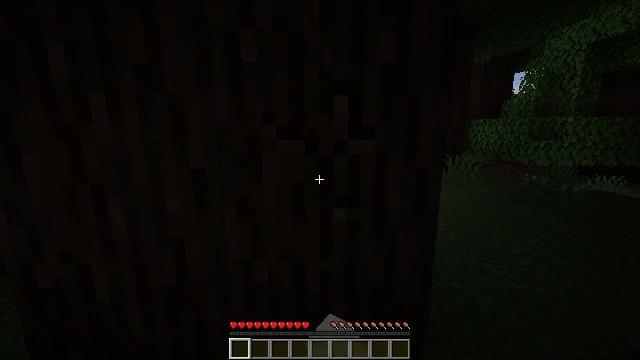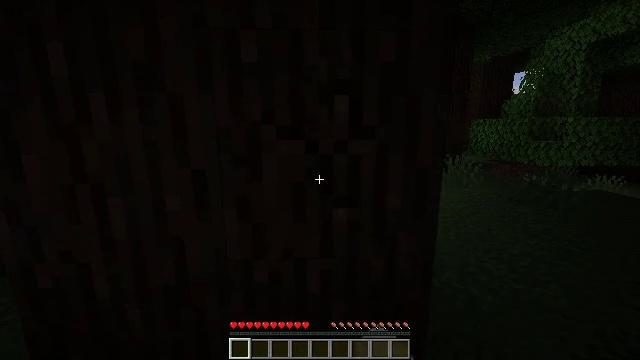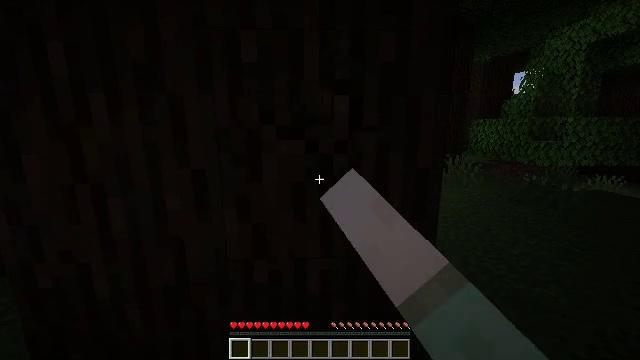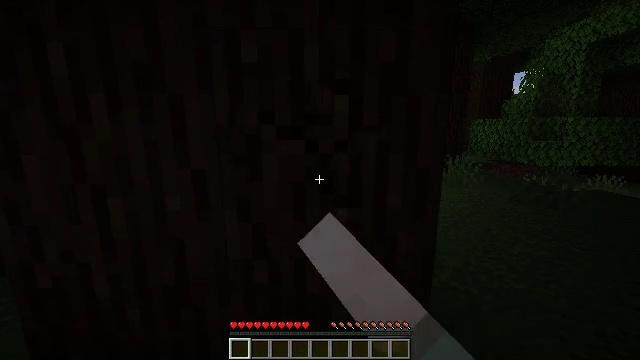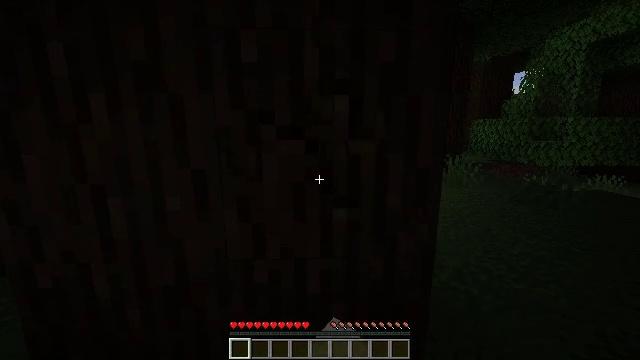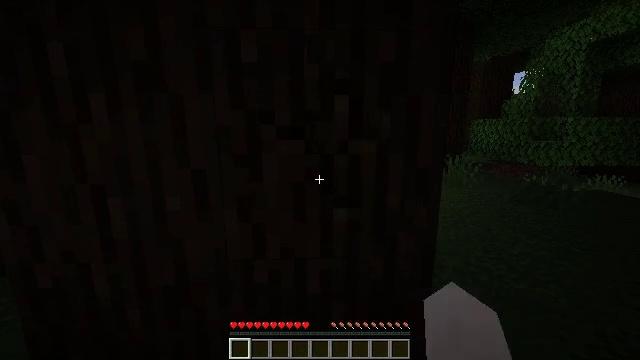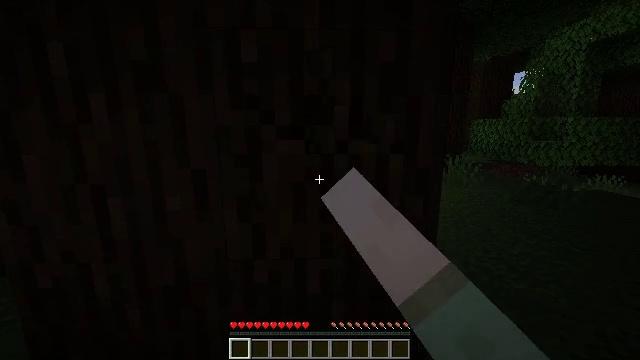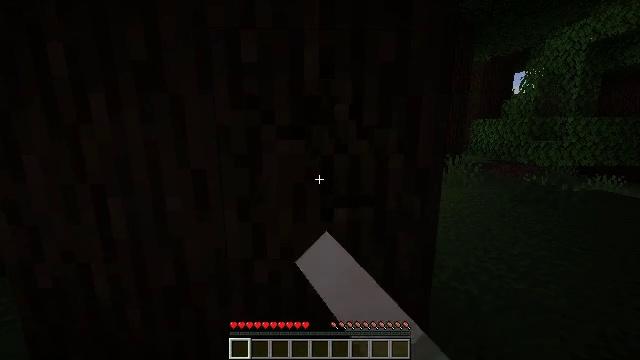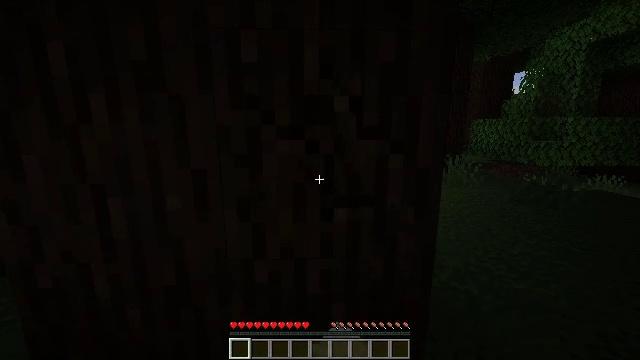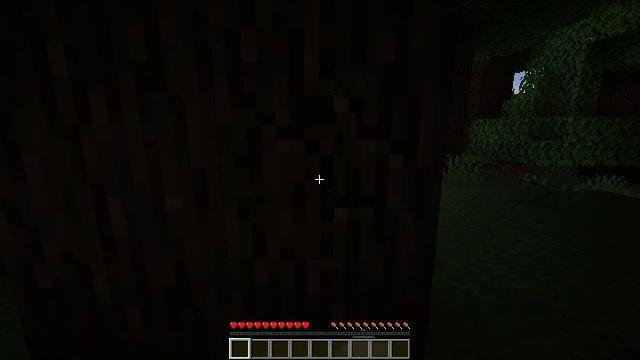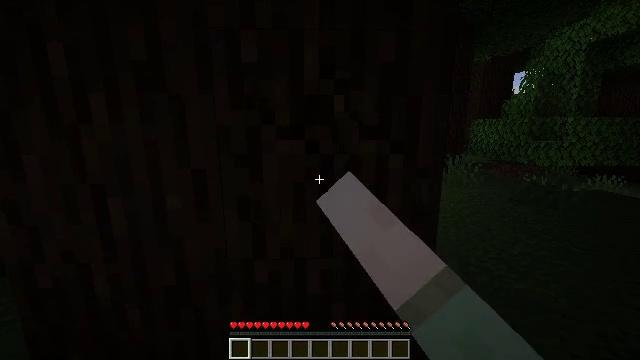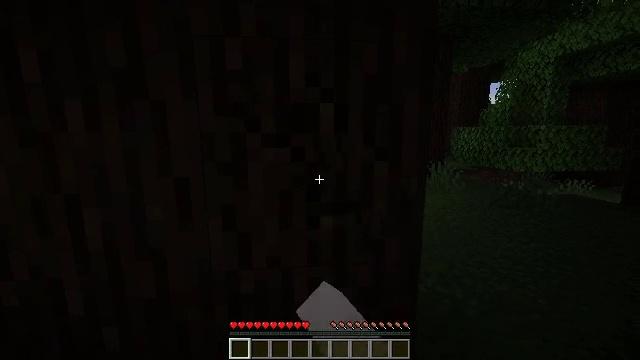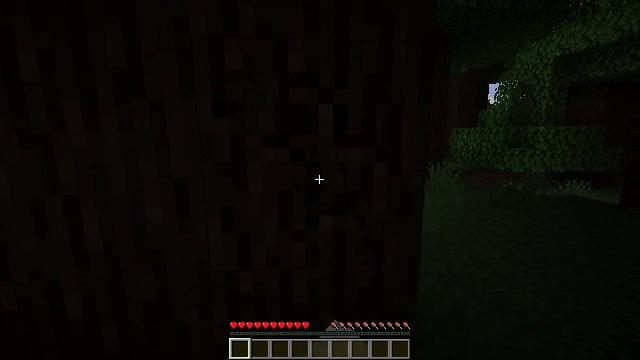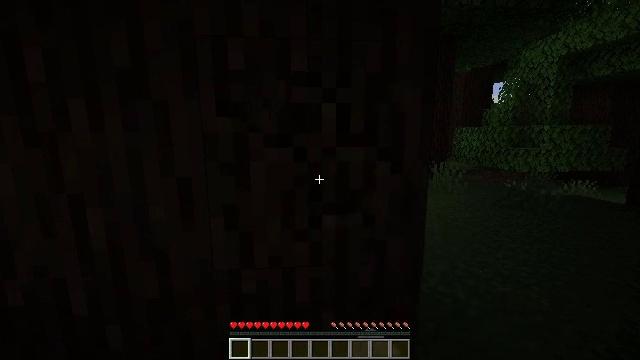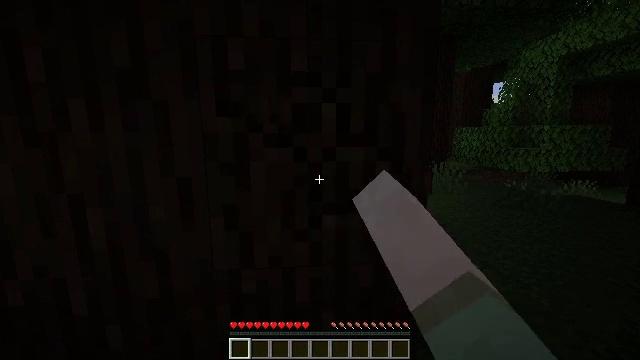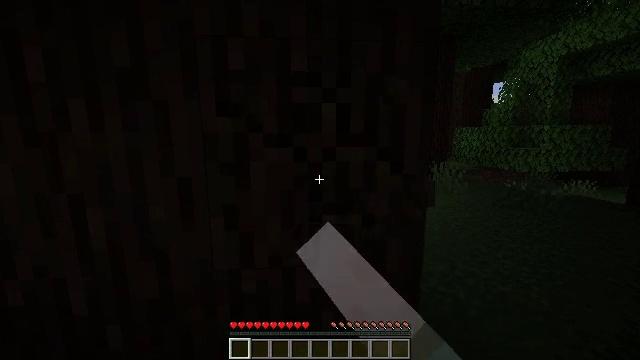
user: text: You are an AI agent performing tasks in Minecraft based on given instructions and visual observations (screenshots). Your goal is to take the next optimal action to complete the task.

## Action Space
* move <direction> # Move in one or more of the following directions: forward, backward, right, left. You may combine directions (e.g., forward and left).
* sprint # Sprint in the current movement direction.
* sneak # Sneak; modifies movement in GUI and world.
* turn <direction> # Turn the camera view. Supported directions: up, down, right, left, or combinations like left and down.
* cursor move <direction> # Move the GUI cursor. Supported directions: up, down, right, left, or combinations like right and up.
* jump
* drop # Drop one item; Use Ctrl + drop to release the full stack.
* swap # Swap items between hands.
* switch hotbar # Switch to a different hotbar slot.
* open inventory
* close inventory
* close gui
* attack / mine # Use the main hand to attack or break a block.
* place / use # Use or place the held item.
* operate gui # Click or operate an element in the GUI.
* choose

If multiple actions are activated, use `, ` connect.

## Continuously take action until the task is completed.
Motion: motion action
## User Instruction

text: Collect dark oak log for building.
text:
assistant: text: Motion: attack / mine
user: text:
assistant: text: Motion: attack / mine
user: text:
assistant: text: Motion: attack / mine
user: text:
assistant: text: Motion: attack / mine
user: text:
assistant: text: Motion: attack / mine
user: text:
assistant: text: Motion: attack / mine
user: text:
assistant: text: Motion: attack / mine
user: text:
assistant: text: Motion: attack / mine
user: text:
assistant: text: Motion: attack / mine
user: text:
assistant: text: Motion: attack / mine
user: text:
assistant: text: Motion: turn right and up, attack / mine
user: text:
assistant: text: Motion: attack / mine
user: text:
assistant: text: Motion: attack / mine
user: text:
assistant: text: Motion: attack / mine
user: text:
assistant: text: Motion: attack / mine
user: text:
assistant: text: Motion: attack / mine
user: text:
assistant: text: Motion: attack / mine
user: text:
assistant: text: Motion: attack / mine
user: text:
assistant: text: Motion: attack / mine
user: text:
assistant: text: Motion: attack / mine
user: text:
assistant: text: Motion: attack / mine
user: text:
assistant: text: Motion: attack / mine
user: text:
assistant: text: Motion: attack / mine
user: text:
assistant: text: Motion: attack / mine
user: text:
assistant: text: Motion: attack / mine
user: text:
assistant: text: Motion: attack / mine
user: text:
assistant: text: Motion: attack / mine
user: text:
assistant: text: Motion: attack / mine
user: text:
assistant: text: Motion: attack / mine
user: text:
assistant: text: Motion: attack / mine